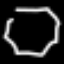
Label: octagon